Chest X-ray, PA view. Patient: 71 years old, sex M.
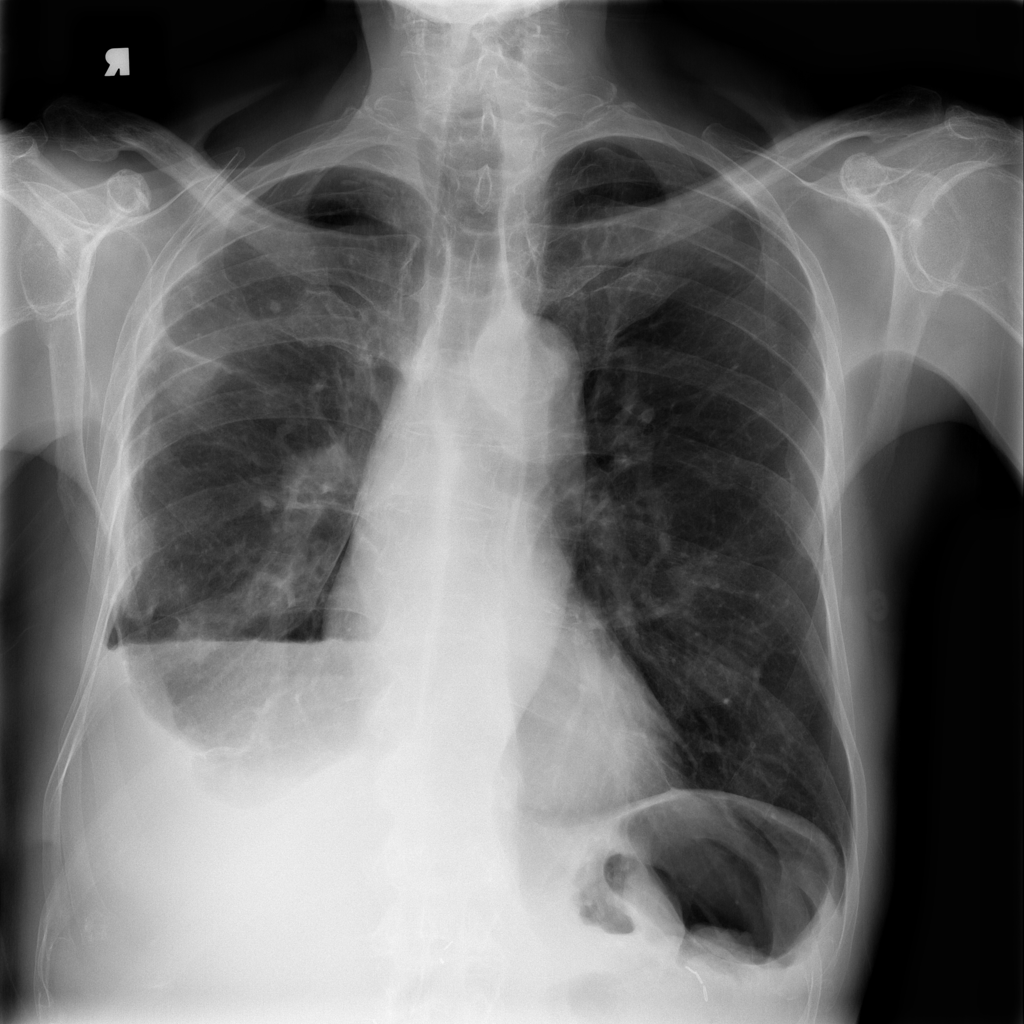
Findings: No Finding